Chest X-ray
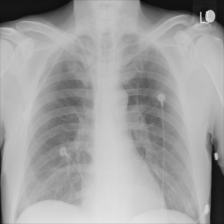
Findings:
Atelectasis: negative
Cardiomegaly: negative
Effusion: negative
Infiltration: negative
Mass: negative
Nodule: negative
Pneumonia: negative
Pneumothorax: negative
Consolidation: negative
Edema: negative
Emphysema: negative
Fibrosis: negative
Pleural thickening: negative
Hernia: negative